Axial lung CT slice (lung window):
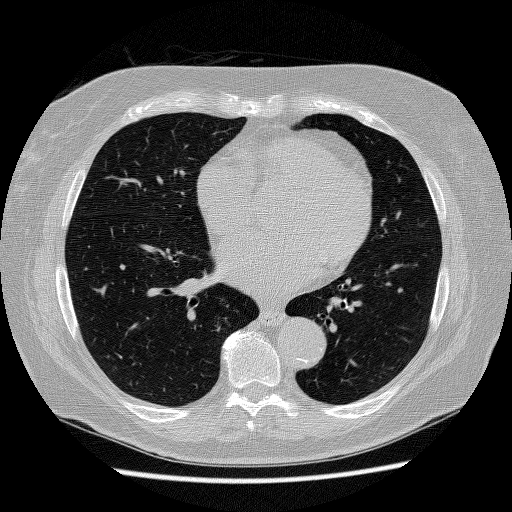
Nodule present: no